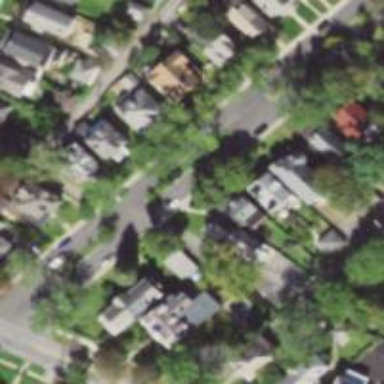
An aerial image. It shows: Alley classified as service road.